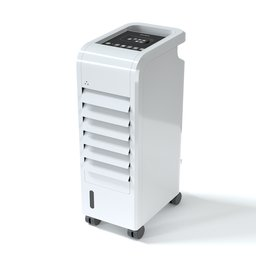
Label: appliances